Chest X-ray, PA view. Patient: 38 years old, sex F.
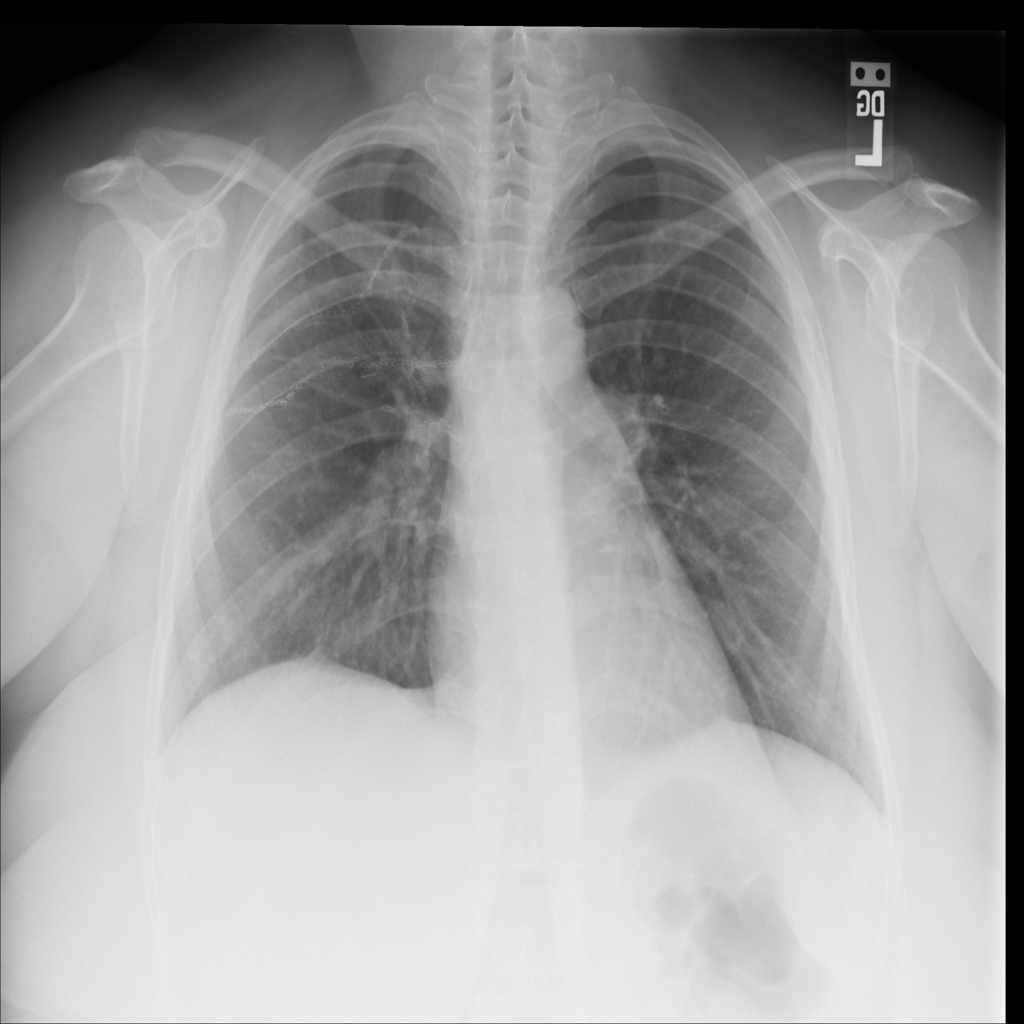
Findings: No Finding